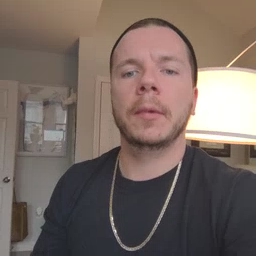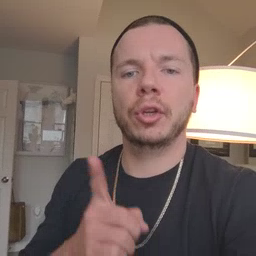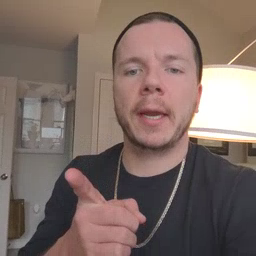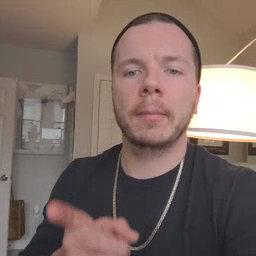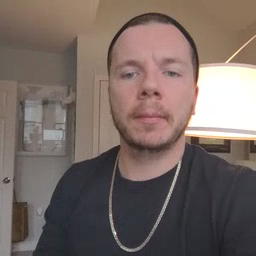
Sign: hesheit